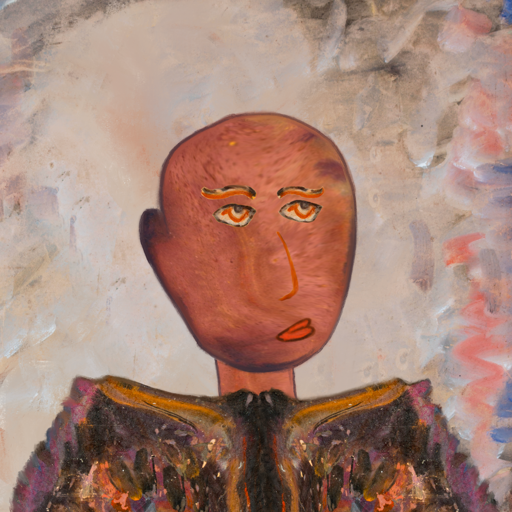
Background: Roy_Bahadur, Head And Neck Side: Mother_And_Son_Mother, Face Side: Experience, Bust: Gypsy_Queen, Hair Side: Blank, Head Accessory: Blank, Second Necklace: Blank, Necklace: Blank, Baby: Blank